Interaction volume radius: 5 \u00c5
Interaction volume height: 15 \u00c5
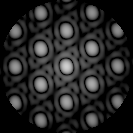
Disorder parameter: 0.008016